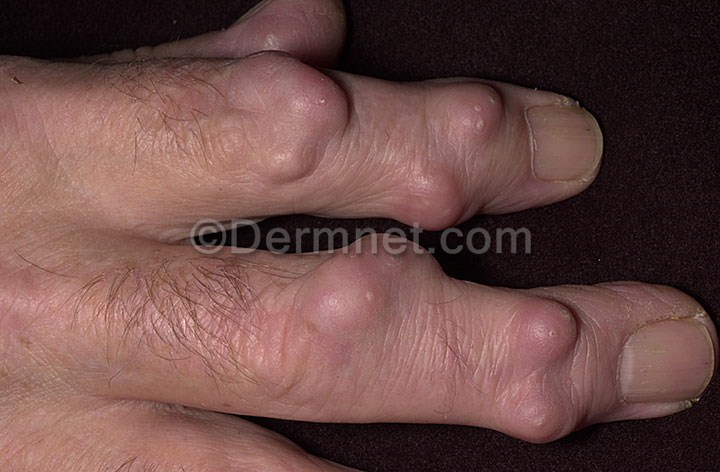
Disease: Lupus and other Connective Tissue diseases